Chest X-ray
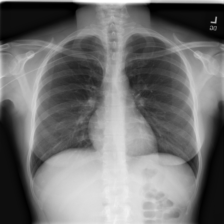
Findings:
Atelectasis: negative
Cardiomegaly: negative
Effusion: negative
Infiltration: negative
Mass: negative
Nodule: negative
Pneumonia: negative
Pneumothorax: negative
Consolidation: negative
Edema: negative
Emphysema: negative
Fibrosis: negative
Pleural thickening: negative
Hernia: negative